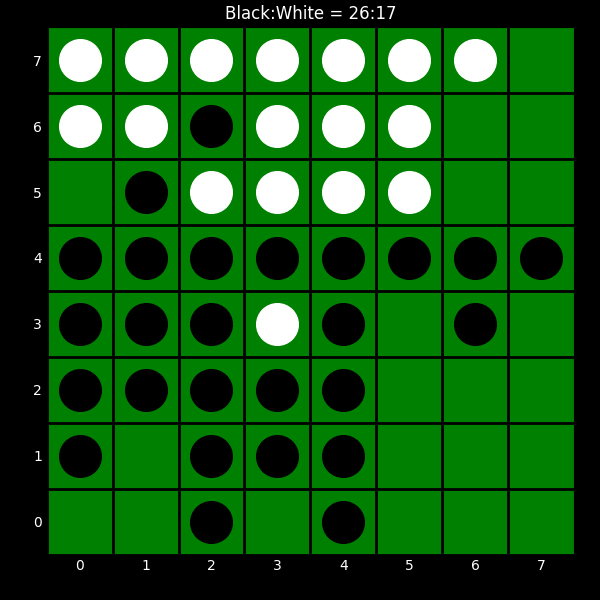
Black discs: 26
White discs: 17